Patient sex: M
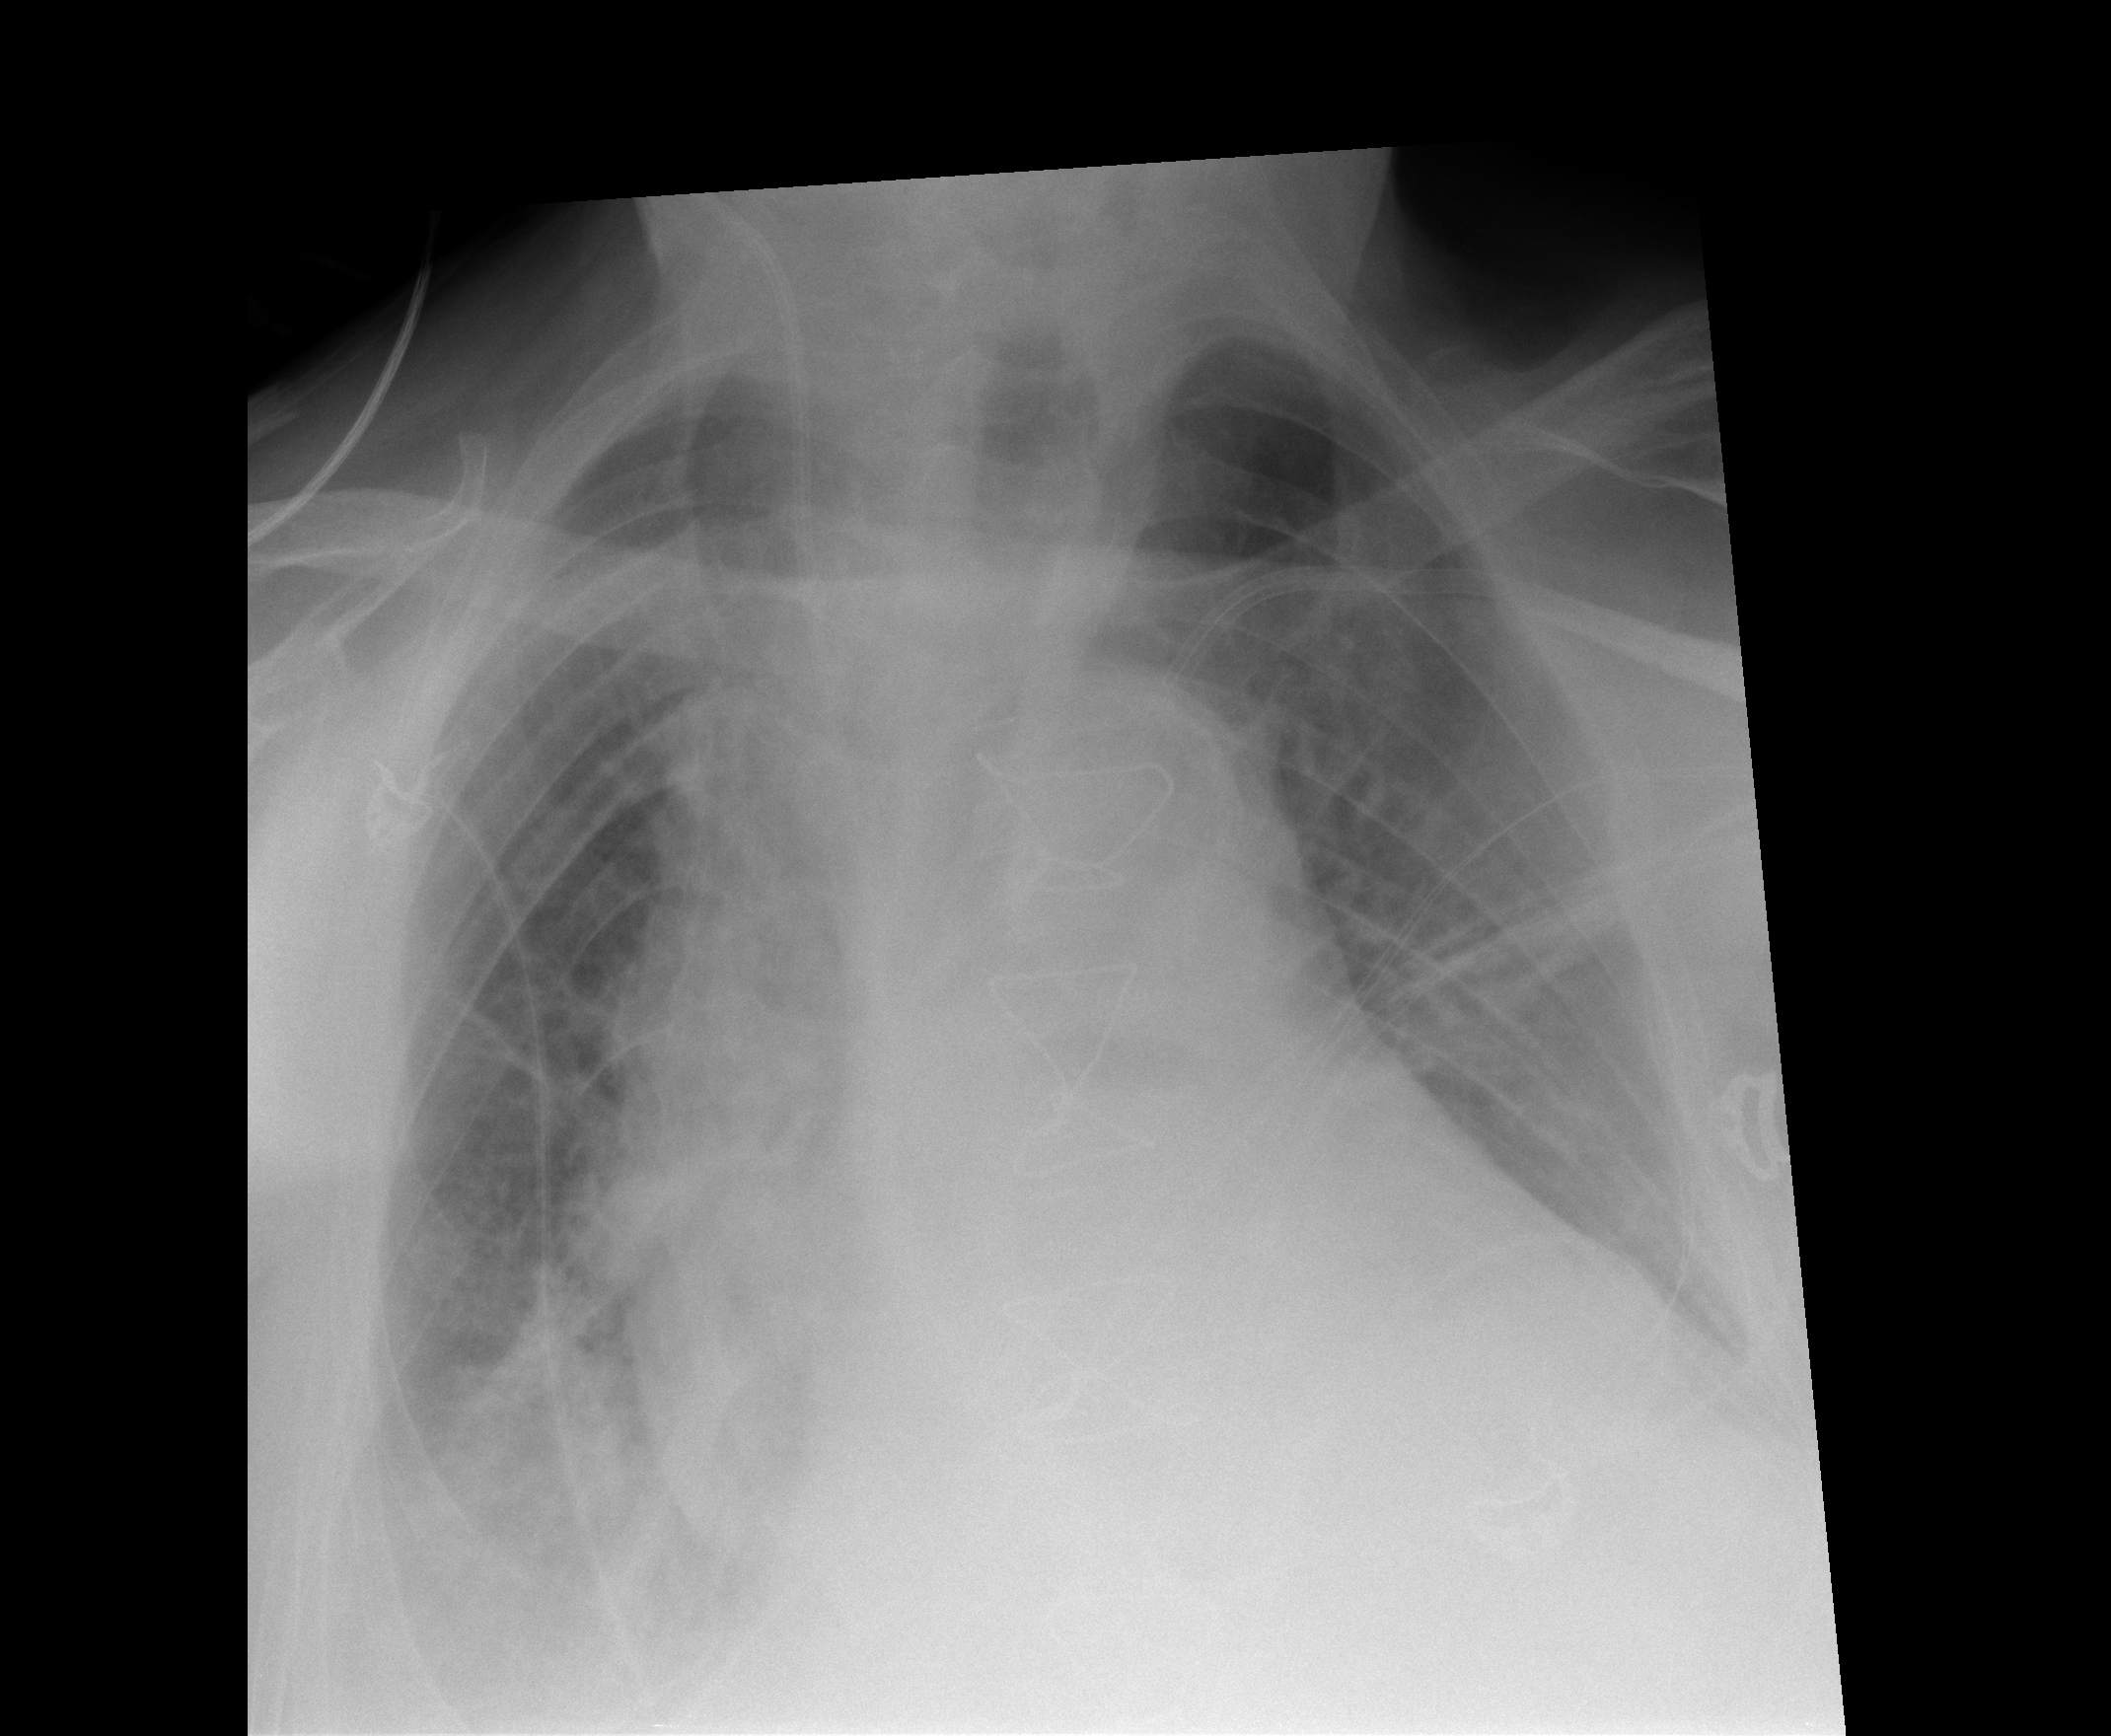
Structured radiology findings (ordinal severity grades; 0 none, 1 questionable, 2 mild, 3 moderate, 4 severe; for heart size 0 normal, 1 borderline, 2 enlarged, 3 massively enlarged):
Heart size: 2
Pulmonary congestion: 1
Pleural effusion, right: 2
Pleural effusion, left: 1
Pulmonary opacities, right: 1
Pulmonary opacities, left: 0
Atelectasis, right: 2
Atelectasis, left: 1